Question: I have a searchresults.php page which shows several users that have been found. Also on the searchresults.php page is a panel
'''
<div data-role="panel" id="mypanel" data-display="overlay" data-theme="a">
<div id="loadedprofile">
</div>
</div><!-- /panel -->
'''
When I click on one of the "user divs" the following Jquery function fires to open the panel:
a panel on select of a search result.
The JQuery code:
'''
$('[id=profile]').on("click", function(e) {
e.preventDefault();
var userid = $(this).attr('userid');
//window.location.href = "userdetails.php?userid=" + userid;
$("#mypanel").panel("open");
$("#loadedprofile").load("userdetailspanel.php?userid=" + userid);
$("#mypanel").trigger("updatelayout");
$('#commandlist').listview('refresh');
$('[data-role=page]').trigger('pagecreate');
$.mobile.activePage.trigger('pagecreate');
$('#commandlist').listview().listview('refresh');
});
'''
Ok, so the panel opens up correctly and the dynamic page (userdetailspanel.php) is loaded correctly (see image). But ALSO on the userdetailspanel.php is a listview.
'''
<ul data-role="listview" data-inset="true" id="commandlist">
<li>
<a href="#" id="mylink" name="mylink" >
<img src='bolt.png' class="ui-li-icon" />Link
</a>
</li>
</ul>
'''
This listview is not rendered correctly. I just see blue hyperlinks.

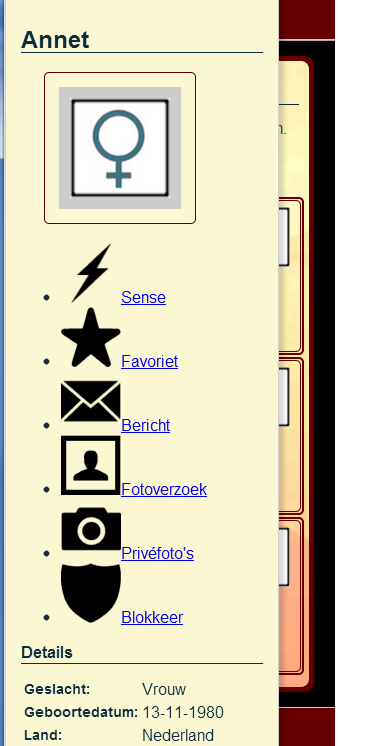
Answer: OK so the trick was to add the refresh at the bottom of the userdetailspanel part.
So, after the UL, add:
'''
<script type="text/javascript">
$('#commandlist').listview().listview('refresh');
</script>
'''